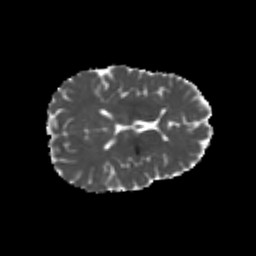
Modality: MD
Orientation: axial
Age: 23
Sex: female
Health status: healthy
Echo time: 0.074 s